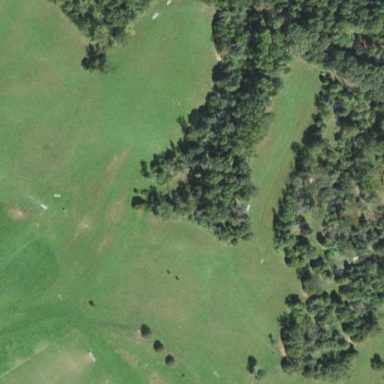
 perfect for leisurely sports activities."